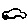
Label: car